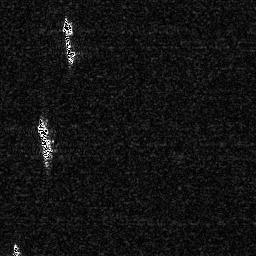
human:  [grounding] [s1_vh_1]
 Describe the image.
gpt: In the satellite image, there is  <ref>1 medium ship </ref> <box>[[23, 5, 29, 25, 0]]</box> located at top left,  <ref>1 medium ship </ref> <box>[[13, 45, 20, 66, 0]]</box> located at left.